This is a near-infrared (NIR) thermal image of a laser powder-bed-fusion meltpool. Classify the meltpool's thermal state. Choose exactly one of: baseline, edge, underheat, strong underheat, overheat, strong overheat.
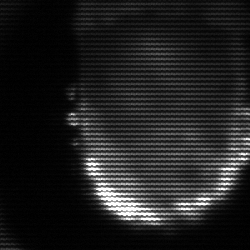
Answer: baseline